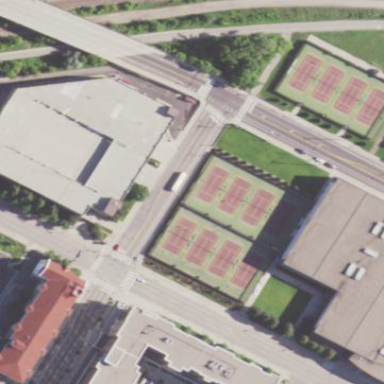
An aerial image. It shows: Paved tennis court in leisure land pitch.